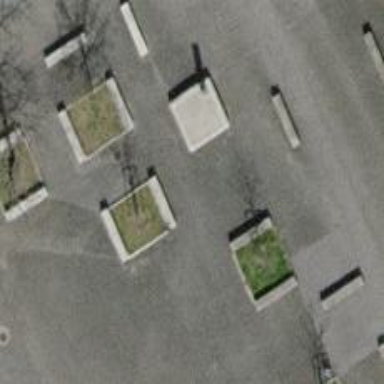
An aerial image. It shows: Concrete bench.